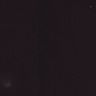
Metastatic tissue present: no